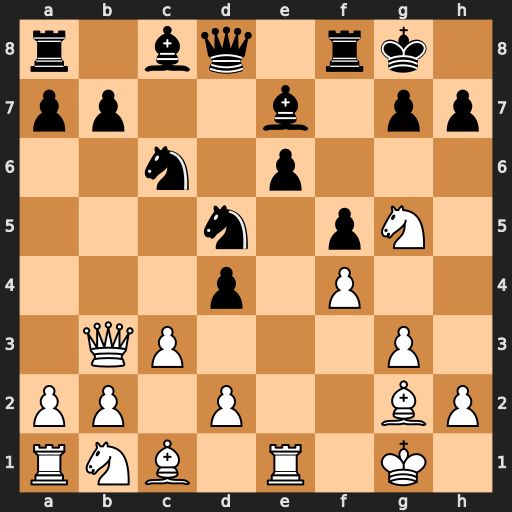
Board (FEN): r1bq1rk1/pp2b1pp/2n1p3/3n1pN1/3p1P2/1QP3P1/PP1P2BP/RNB1R1K1
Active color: w
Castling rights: -
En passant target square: -
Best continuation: Nxe6 Bxe6 Rxe6